Field crop: maize
Growth stage: 2
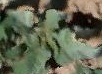
Species: datura